Question: I have <URL> installed in a Python 2.7 virtualenv on Mac OS X 10.6. I can create plots fine. However, whenever I press the button, I can't type text into the save dialog window nor can I save the plot. The only thing I can do is hit cancel. Any thoughts on what's causing this and how to fix it?

## Matplotlib installation procedure
I installed matplotlib by cloning <URL>. Below are the potentially relevant sections of 'setup.cfg' and 'make.osx', including the sections that I modified prior to compiling and installing.
### setup.cfg
'''
[egg_info]
tag_svn_revision = 1
[directories]
basedirlist = /Users/matthew/.virtualenvs/matplotlib-test
[status]
#suppress = True
#verbose = True
[provide_packages]
[gui_support]
#gtk = False
#gtkagg = False
#tkagg = False
wxagg = False
#macosx = False
[rc_options]
backend = MacOSX
#numerix = numpy
'''
### make.osx
'''
# build mpl into a local install dir with
PREFIX=/Users/matthew/.virtualenvs/matplotlib-test
MPLVERSION=1.0rc1
PYVERSION=2.7
PYTHON=python${PYVERSION}
ZLIBVERSION=1.2.3
PNGVERSION=1.2.39
FREETYPEVERSION=2.3.11
MACOSX_DEPLOYMENT_TARGET=10.6
OSX_SDK_VER=10.6
ARCH_FLAGS="-arch i386-arch x86_64"
## You shouldn't need to configure past this point (but I did...)
PKG_CONFIG_PATH="${PREFIX}/lib/pkgconfig"
CFLAGS="${ARCH_FLAGS} -I${PREFIX}/include -I${PREFIX}/include/freetype2 -isysroot /Developer/SDKs/MacOSX${OSX_SDK_VER}.sdk"
LDFLAGS="${ARCH_FLAGS} -L${PREFIX}/lib -syslibroot,/Developer/SDKs/MacOSX${OSX_SDK_VER}.sdk"
PKG_CONFIG_PATH="${PREFIX}/lib/pkgconfig"
CFLAGS="-arch i386 -arch x86_64 -I${PREFIX}/include -I${PREFIX}/include/freetype2 -isysroot /Developer/SDKs/MacOSX${OSX_SDK_VER}.sdk"
LDFLAGS="-arch i386 -arch x86_64 -L${PREFIX}/lib -syslibroot,/Developer/SDKs/MacOSX${OSX_SDK_VER}.sdk"
FFLAGS="-arch i386 -arch x86_64"
'''
After modifying 'setup.cfg' and 'make.osx', I issued the following commands to install matplotlib:
'''
make -f make.osx fetch deps mpl_build mpl_install
python setup.py install
'''
'sudo' isn't required, since I'm installing into a virtualenv instead of into the site-packages like HyperJeff is doing.
## Python Installation
I installed Python 2.7 using python.org's . Thanks to <URL>, I know that this version of Python 2.7 cannot run IDLE or Tkinter on Mac OS X 10.6.
## Questions
1. Could the version of Python 2.7 that I have installed be the cause of the problem? Should I reinstall Python 2.7 using the Python 2.7 32-bit Mac OS X Installer Disk Image for Mac OS X 10.3 through 10.6?
2. Is there a different gui_support option that I need to configure in setup.cfg and then recompile matplotlib?
## Update, September 13, 2010, 3:33 PM
It appears that other Mac OS X and matplotlib users are having the same problem. In the matplotlib-users mailing list, <URL>. Although, they were running matplotlib 0.99.1.1 and 0.99.1.2 versus matplotlib 1.0.0 that I have installed.
## Updated, September 14, 2010, 8:18 AM
<URL> was opened on 20-Mar-10 with the same issue. However, it's a priority 5 and hasn't been modified since the bug was originally opened. Below is the description from the bug:
> I am running the 6.0.1 enthought python distibution 64bit Mac. If a run a plot and click save I get a save dialog window that opens, I canot enter text in the file name field. I can select an existing file but still cannot modify the name. If I select a non png file it does not overwrite it. I get a file with the same name but with the png extension.
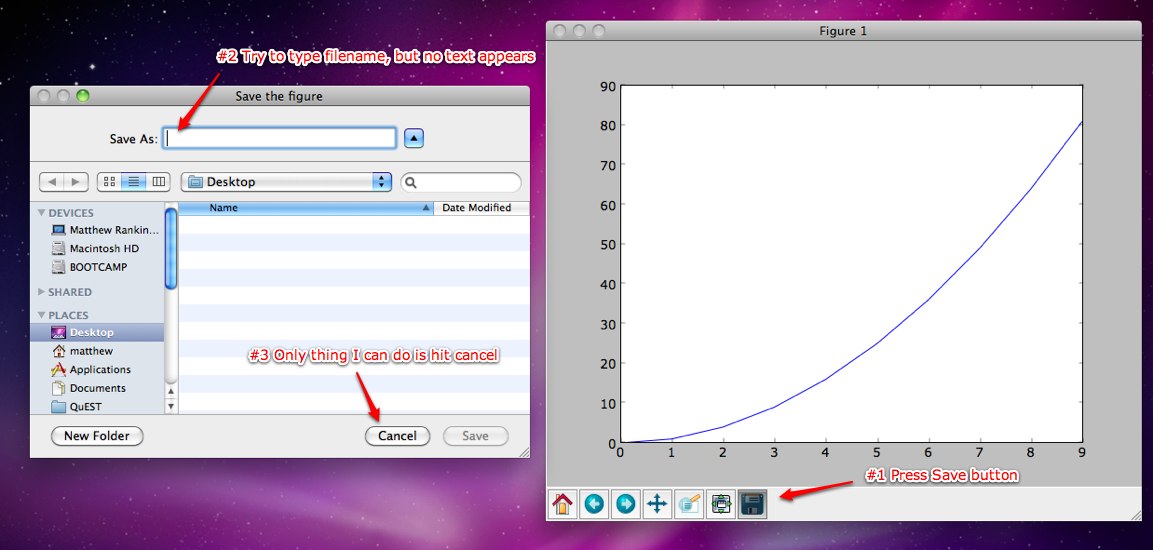
Answer: You need to convince OSX that the virtualenv is actually running from an Application Bundle. Fix discussed here:
<URL>
And implemented here:
<URL>